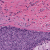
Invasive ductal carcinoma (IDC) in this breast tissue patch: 0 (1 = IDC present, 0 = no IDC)